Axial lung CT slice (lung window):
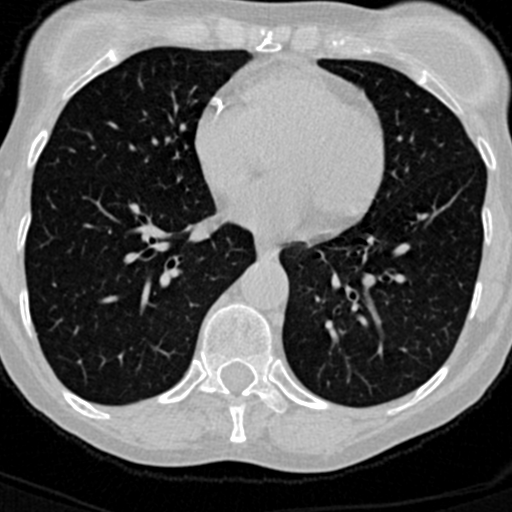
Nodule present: no